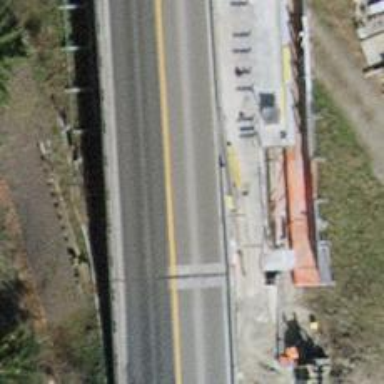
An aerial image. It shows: Primary highway bridge with asphalt surface.